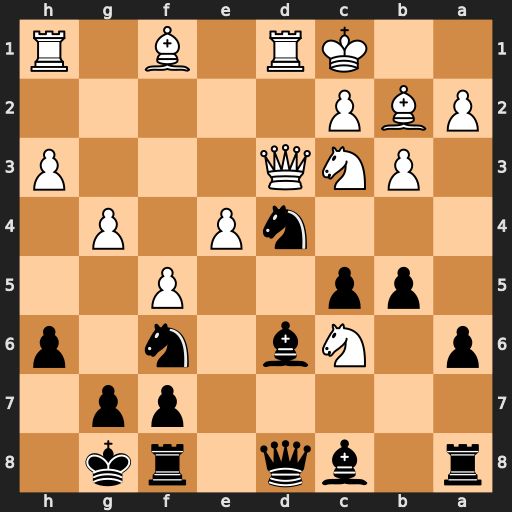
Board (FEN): r1bq1rk1/5pp1/p1Nb1n1p/1pp2P2/3nP1P1/1PNQ3P/PBP5/2KR1B1R
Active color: b
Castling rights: -
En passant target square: -
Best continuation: Bf4+ Kb1 Nxc6 Qf3 Qc7